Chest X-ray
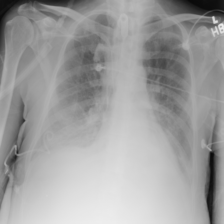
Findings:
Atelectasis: negative
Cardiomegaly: negative
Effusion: negative
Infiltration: negative
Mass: negative
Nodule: negative
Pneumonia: negative
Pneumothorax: negative
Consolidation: positive
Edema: negative
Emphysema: negative
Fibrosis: negative
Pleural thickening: negative
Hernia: negative